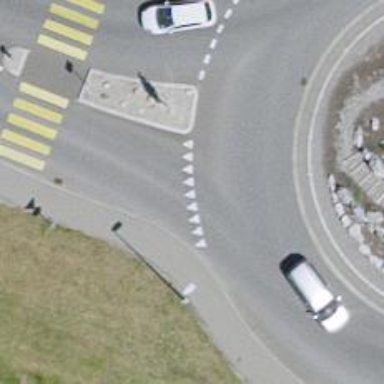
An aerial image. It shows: Secondary road with advisory cycle lane. The road surface is asphalt.